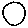
Label: circle